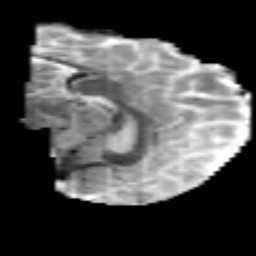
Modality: MD
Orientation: sagittal
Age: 38
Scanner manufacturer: philips
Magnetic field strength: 3 T
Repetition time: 8.592 s
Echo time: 0.1268 s